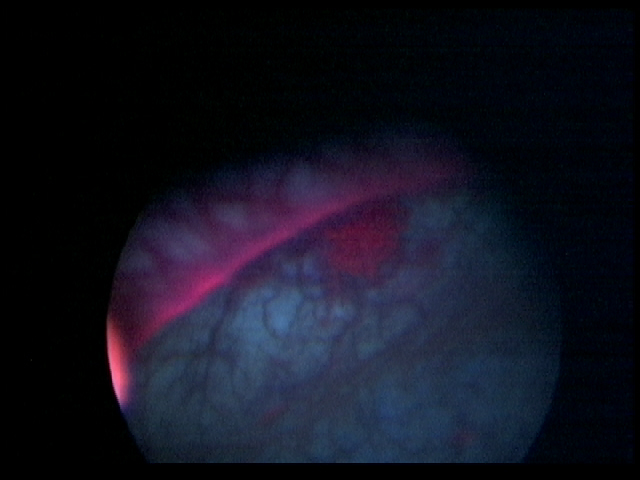
Modality: BLC
Class: Malignant
Subclass: HighGradePapillary
Lesion: L1
Stage: T1
Morphology: Papillary
Bladder cancer association: Yes